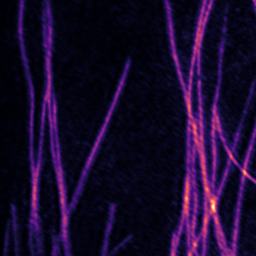
Label: Super-resolution Microtubules image